Question: I want to create something similar to this picture where you select the action view and it brings up a dropdown list of items, is that just a submenu of the menu item or something else?

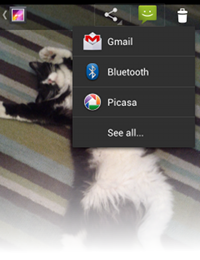
Answer: The easiest way to do that is probably to bundle in the GreenDroid library and use their solution: <URL>
Although this could also be accomplished with a basic LinearLayout containing a few buttons.